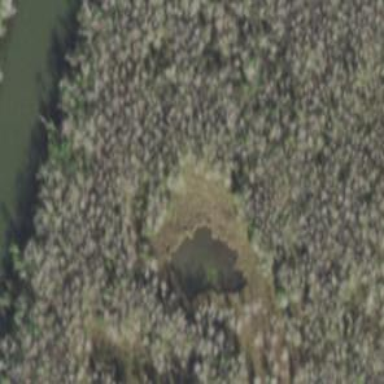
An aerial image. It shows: Marshy wetland area.